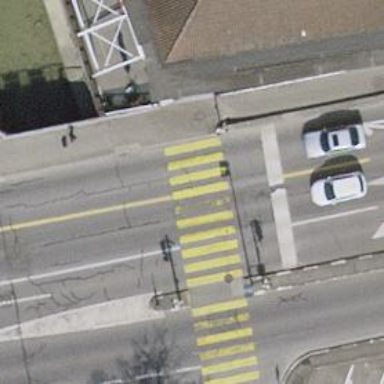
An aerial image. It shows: Road with traffic signals at crossing. The crossing is equipped with signals.